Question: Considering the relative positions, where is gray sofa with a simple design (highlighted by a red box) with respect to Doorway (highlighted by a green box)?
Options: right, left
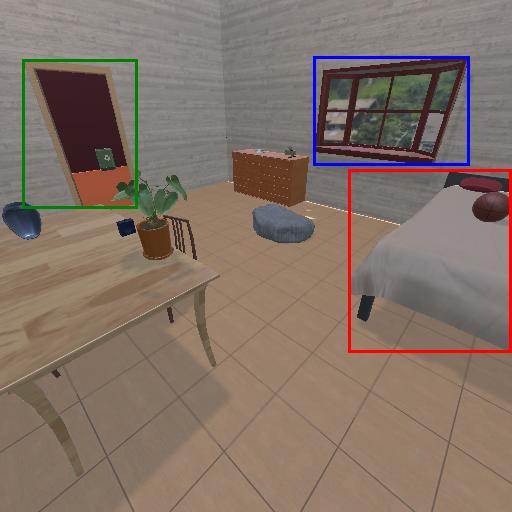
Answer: right